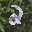
Label: 2